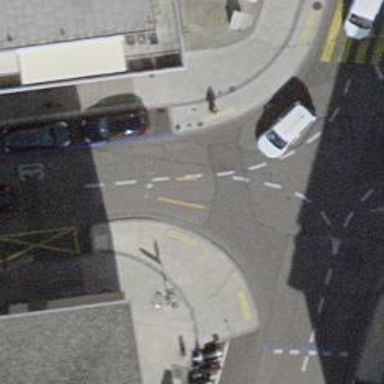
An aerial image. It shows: Unmarked road crossing.